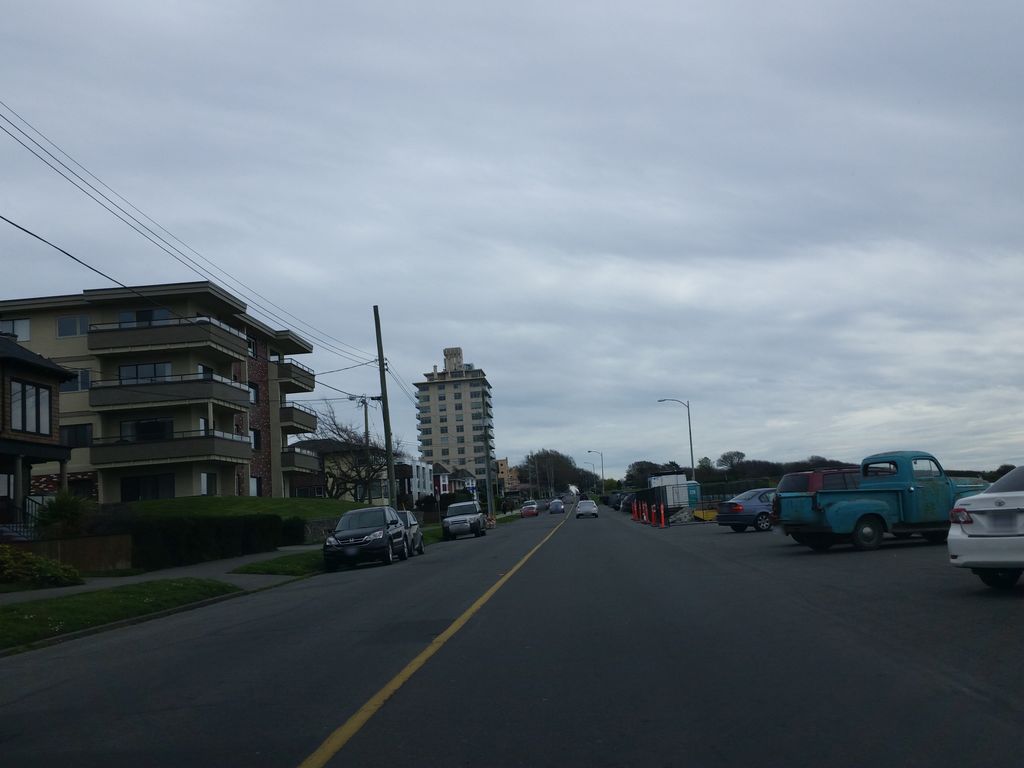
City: victoria